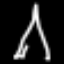
Label: The Eiffel Tower